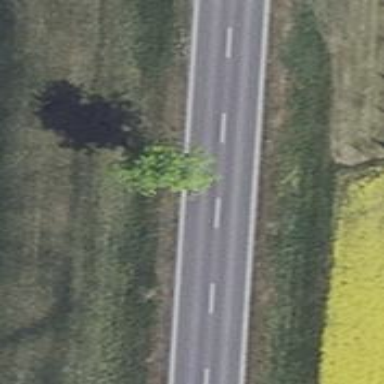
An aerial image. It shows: Deciduous broadleaved tree.